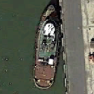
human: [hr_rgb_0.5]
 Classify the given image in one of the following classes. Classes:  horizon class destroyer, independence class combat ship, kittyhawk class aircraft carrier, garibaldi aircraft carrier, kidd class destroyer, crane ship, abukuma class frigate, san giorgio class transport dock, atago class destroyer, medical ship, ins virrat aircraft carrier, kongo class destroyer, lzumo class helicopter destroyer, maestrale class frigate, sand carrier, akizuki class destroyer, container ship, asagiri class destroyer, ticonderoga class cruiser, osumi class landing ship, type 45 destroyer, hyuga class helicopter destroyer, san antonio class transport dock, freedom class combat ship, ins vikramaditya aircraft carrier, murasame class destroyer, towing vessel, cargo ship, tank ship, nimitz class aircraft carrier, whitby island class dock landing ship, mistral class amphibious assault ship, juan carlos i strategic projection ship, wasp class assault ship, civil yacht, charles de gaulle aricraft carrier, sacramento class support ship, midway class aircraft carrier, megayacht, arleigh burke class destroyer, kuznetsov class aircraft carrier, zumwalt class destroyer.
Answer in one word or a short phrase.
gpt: Towing vessel